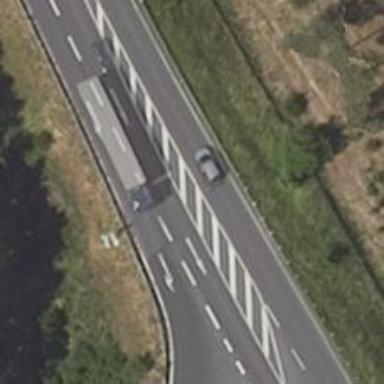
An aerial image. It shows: Primary motorroad with asphalt surface and traffic calming island.